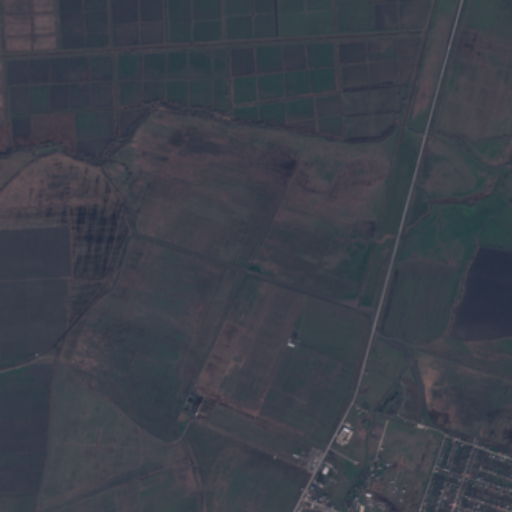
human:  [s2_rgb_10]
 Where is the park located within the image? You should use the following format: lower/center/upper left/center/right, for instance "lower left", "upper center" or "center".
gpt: The park is located in the lower right of the image.
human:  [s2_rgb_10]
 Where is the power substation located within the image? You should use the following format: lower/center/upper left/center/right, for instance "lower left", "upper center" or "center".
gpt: The power substation is located in the lower right of the image.
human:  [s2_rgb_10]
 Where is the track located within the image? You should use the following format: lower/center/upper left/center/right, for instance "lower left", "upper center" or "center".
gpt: There is no track in the image.